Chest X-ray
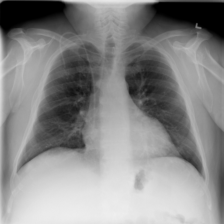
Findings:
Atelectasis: negative
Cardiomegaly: negative
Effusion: negative
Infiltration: negative
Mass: negative
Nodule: negative
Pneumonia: negative
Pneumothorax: negative
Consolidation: negative
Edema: negative
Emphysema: negative
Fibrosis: negative
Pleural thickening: negative
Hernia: negative